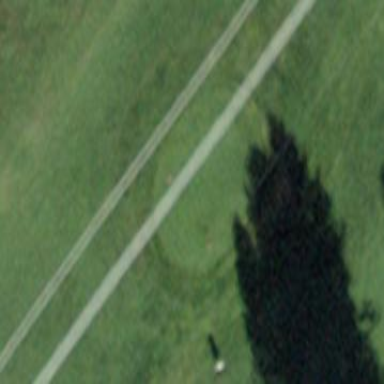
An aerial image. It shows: Grassy area designated as golf tee.